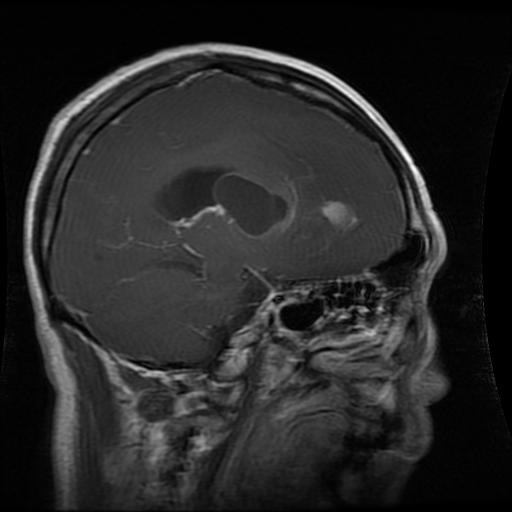
Label: glioma